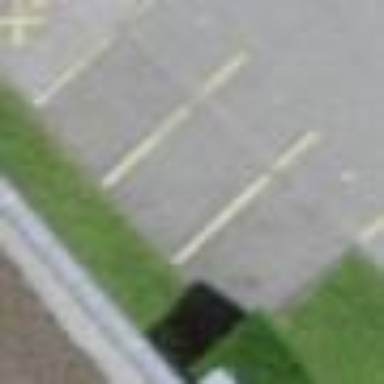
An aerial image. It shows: Parking area.